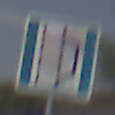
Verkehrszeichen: NothalteUndPannenbucht
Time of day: MorningAfternoon
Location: Outdoor (Nature)
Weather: PartlyCloudy
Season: NotSpecified
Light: Natural